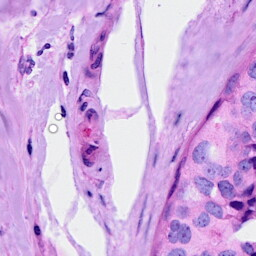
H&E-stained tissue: Breast